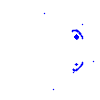
Particle: kaon